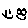
Label: smiley face